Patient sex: M
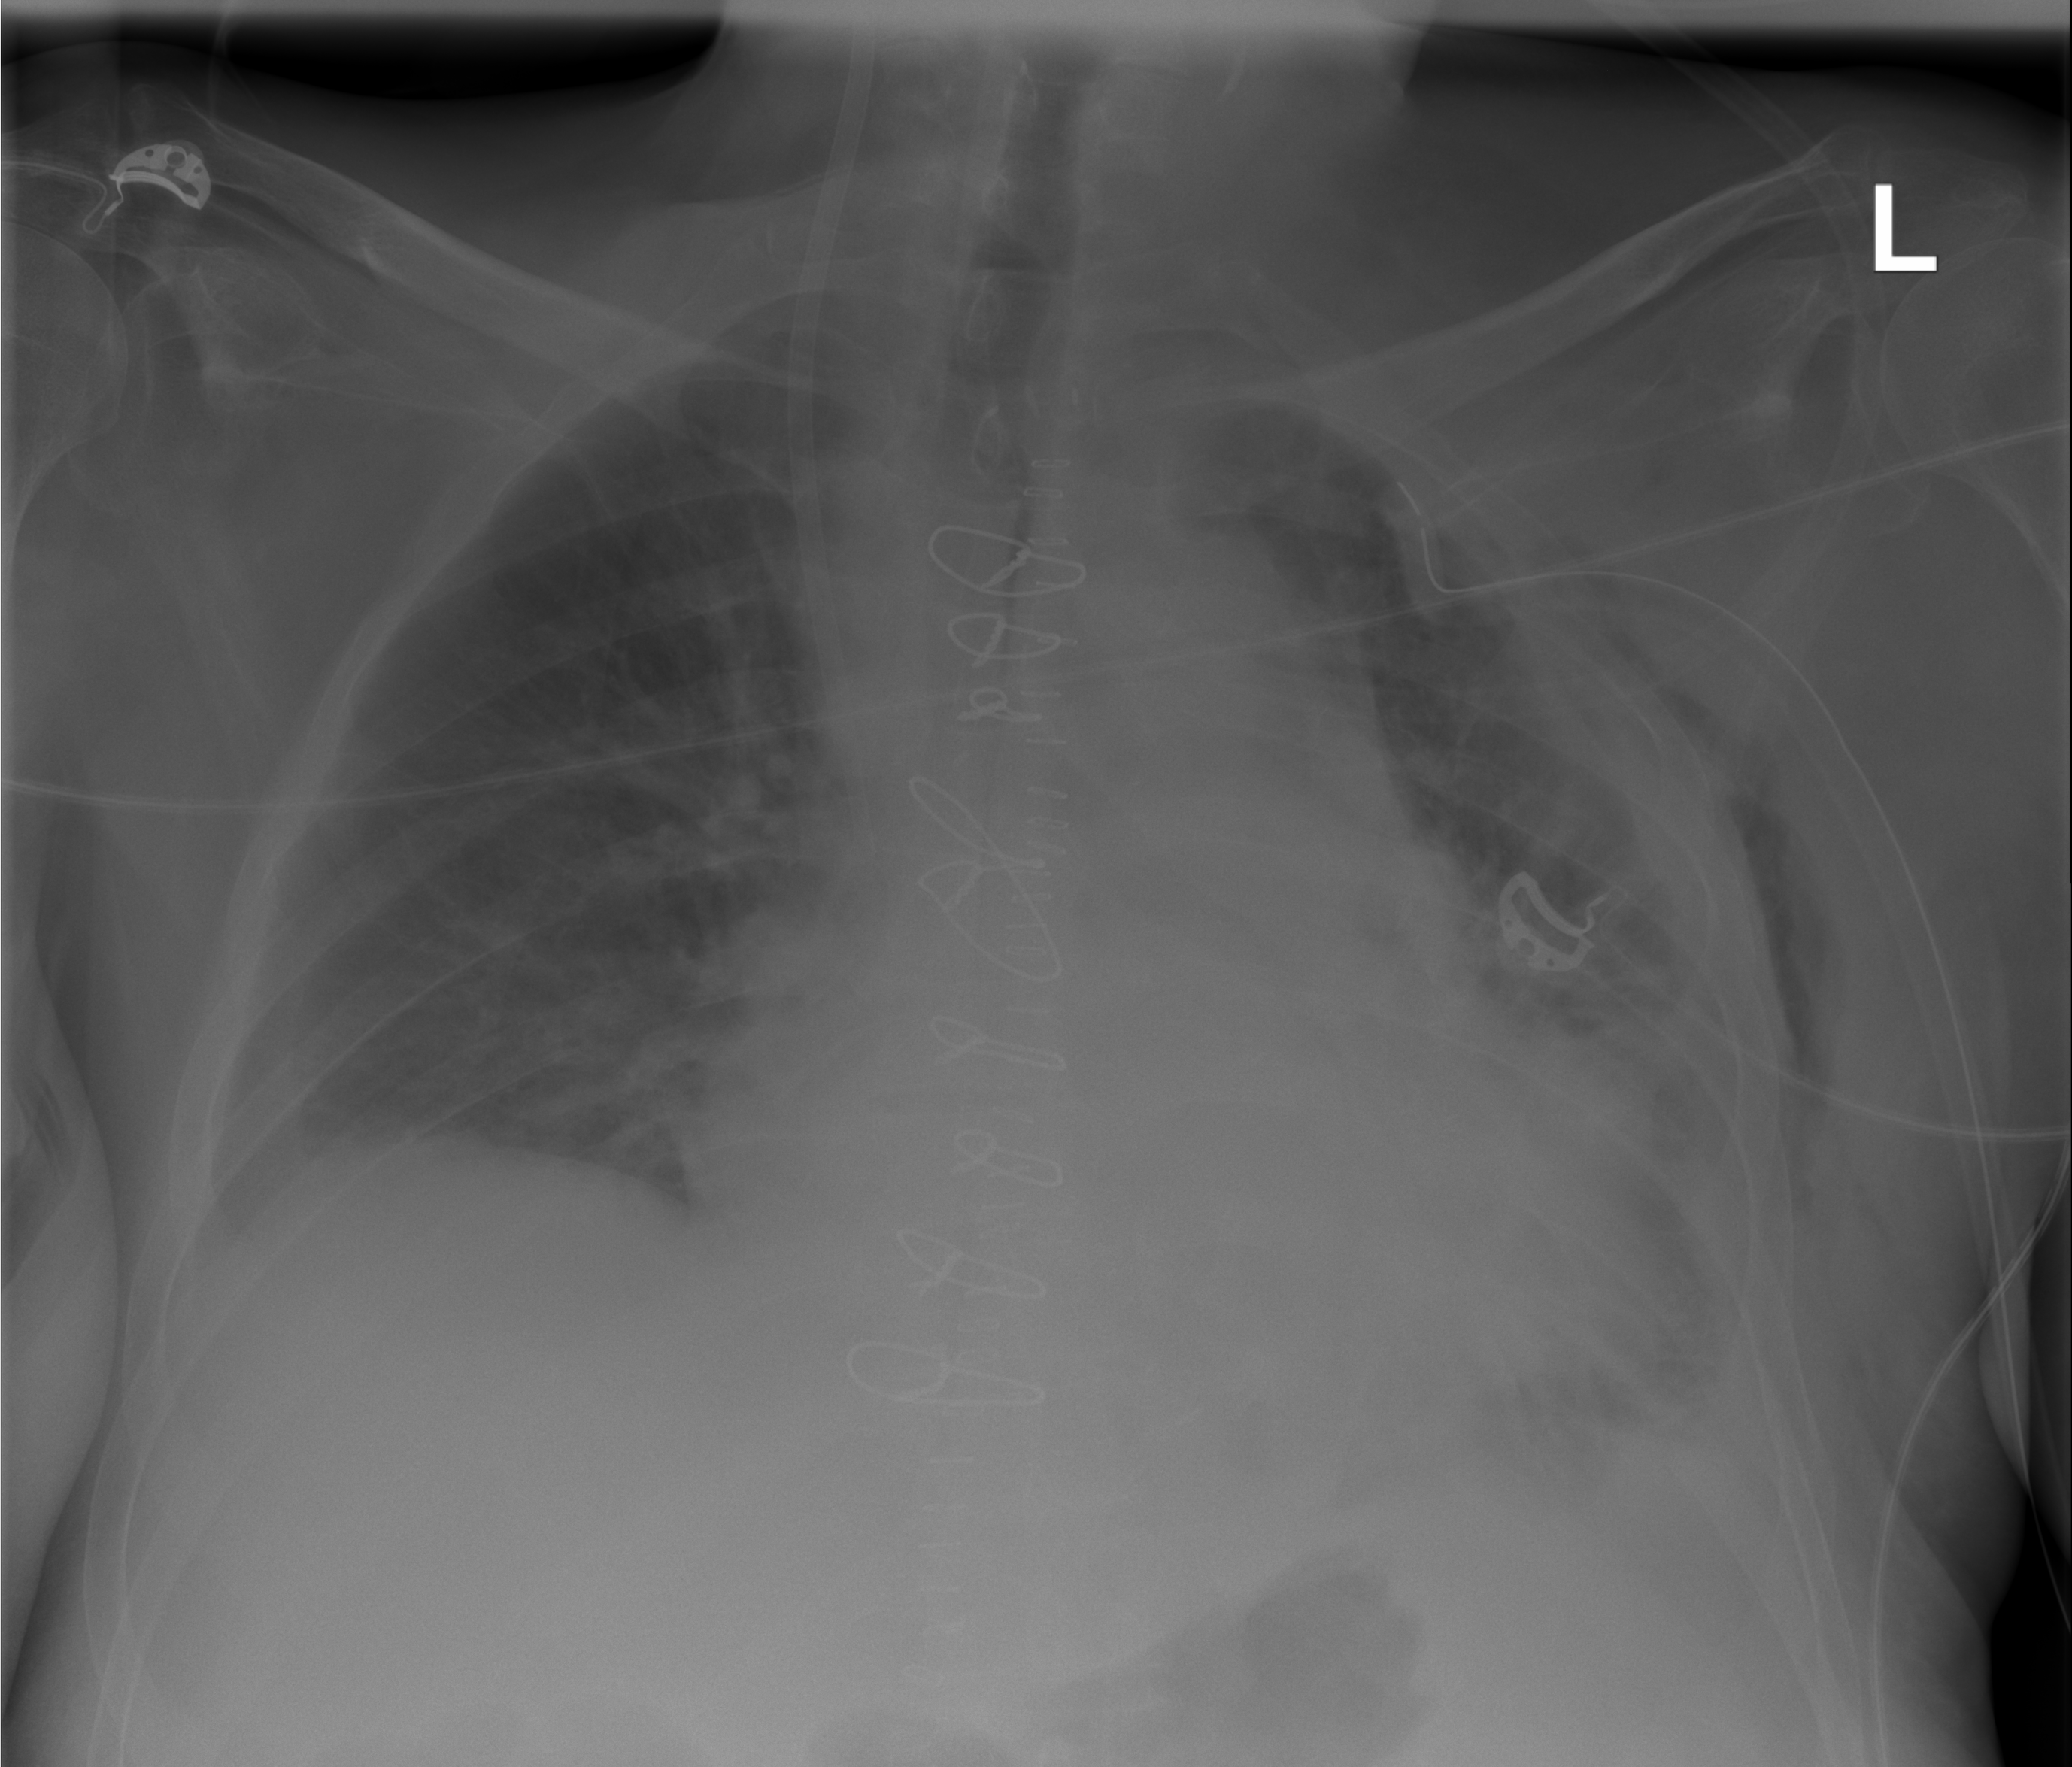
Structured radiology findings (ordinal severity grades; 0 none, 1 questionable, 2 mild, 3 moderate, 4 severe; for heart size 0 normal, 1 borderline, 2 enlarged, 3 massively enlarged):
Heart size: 2
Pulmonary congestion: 2
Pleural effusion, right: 0
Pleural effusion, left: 2
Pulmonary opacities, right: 2
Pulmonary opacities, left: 2
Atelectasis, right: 2
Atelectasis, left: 2